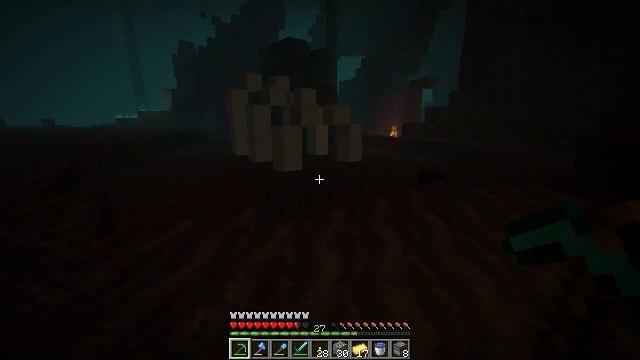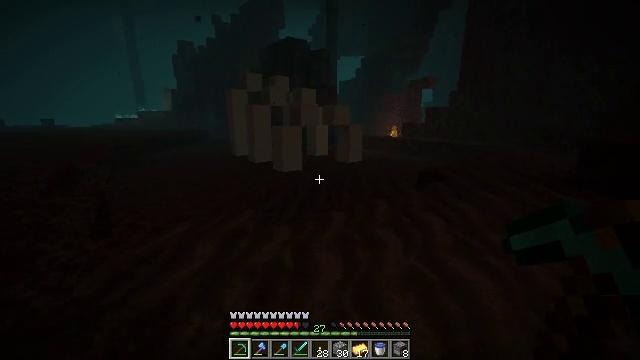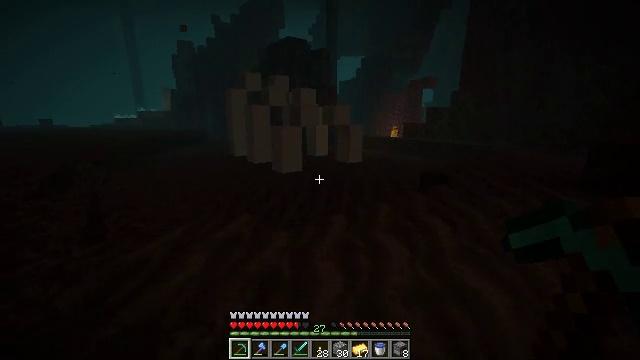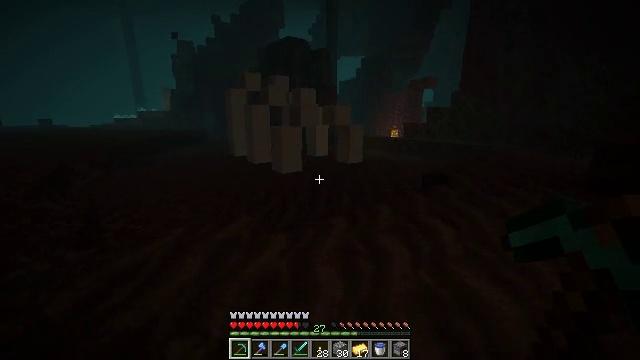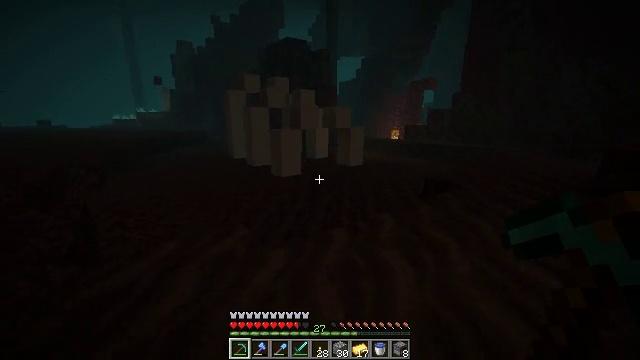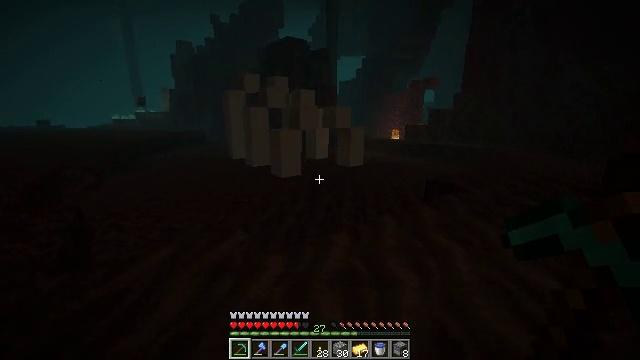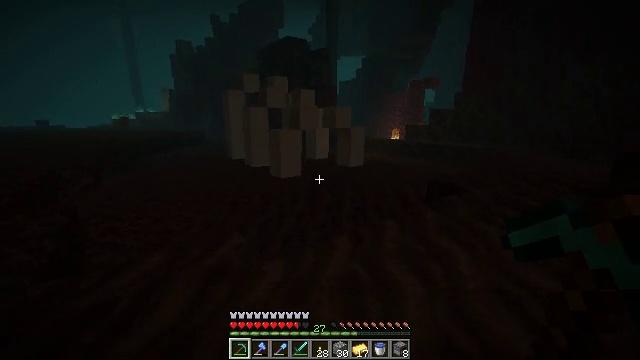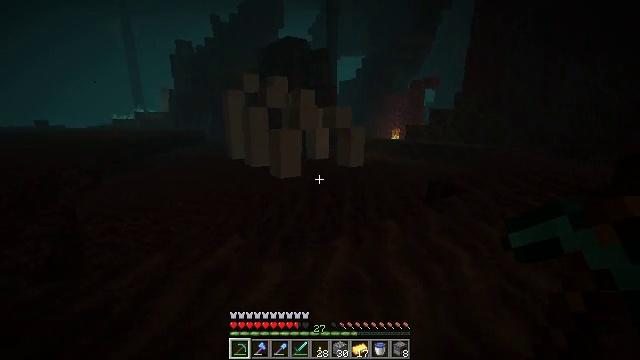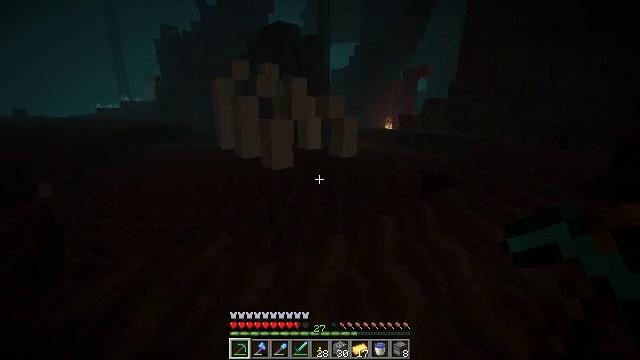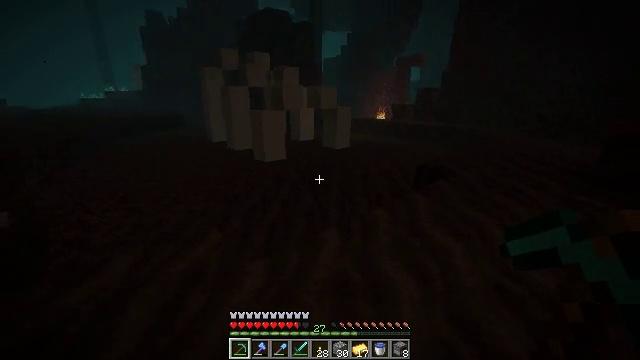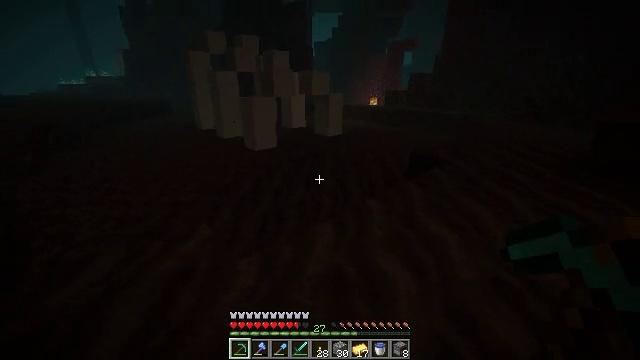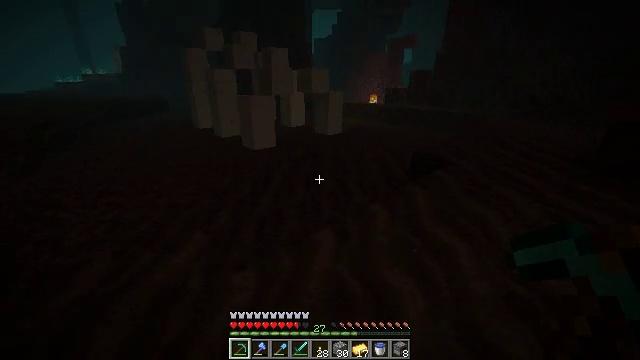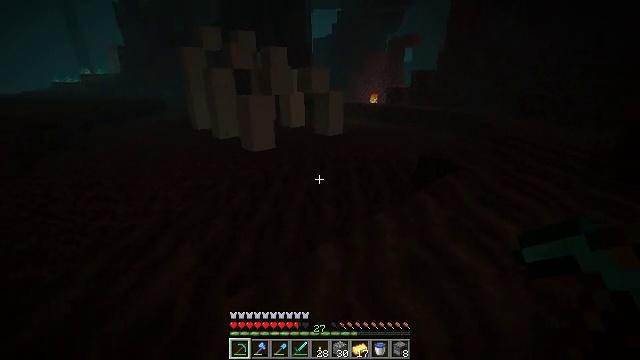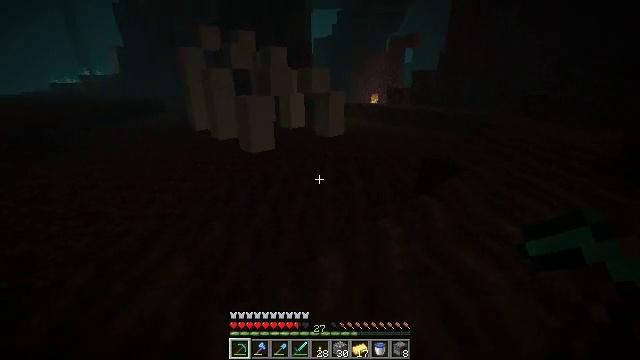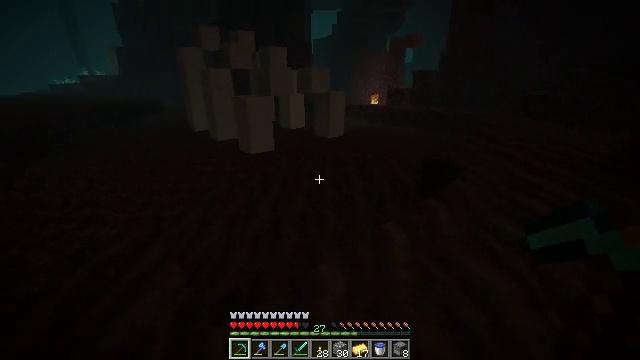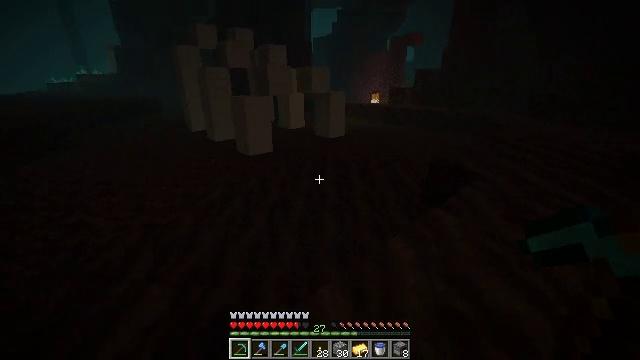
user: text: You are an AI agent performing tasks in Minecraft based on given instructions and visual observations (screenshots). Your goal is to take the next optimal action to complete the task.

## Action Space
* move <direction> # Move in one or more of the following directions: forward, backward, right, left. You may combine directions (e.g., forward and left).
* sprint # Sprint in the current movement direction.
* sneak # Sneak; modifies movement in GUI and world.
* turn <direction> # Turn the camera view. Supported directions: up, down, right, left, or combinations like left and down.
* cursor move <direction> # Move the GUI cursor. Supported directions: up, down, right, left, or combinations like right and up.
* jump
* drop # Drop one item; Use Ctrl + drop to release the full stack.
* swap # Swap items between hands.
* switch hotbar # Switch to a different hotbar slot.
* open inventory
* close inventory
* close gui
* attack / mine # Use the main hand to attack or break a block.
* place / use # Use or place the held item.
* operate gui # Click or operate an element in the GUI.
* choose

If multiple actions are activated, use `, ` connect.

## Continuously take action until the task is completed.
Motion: motion action
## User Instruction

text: Use a pickaxe to mine the bone block.
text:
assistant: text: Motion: move forward
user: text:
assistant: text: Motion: move forward
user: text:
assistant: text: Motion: move forward
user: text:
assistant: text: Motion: move forward
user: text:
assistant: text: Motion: move forward
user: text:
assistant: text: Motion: move forward
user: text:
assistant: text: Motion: move forward
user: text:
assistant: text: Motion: move forward, turn right and down
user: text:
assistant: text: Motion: move forward, turn right and down
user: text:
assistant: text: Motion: move forward, turn right and down
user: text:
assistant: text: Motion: move forward
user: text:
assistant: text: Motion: move forward
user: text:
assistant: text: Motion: move forward
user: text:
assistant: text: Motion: move forward
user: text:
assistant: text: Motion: move forward
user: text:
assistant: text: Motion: move forward
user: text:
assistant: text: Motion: move forward
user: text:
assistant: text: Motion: move forward
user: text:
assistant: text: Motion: move forward
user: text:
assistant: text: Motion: move forward
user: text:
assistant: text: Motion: move forward
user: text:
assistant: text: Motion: move forward
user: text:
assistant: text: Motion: move forward
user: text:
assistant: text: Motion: move forward
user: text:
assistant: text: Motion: move forward
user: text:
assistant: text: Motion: move forward
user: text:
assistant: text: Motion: move forward
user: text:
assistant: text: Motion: move forward
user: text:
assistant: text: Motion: move forward
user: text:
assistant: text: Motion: move forward